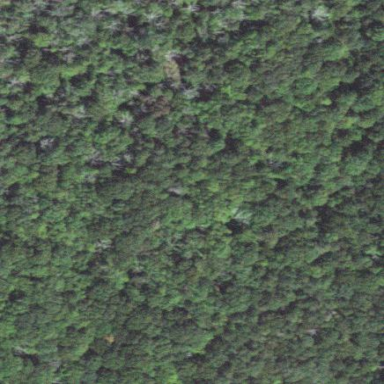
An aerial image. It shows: Mixed leaf woodland.